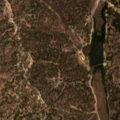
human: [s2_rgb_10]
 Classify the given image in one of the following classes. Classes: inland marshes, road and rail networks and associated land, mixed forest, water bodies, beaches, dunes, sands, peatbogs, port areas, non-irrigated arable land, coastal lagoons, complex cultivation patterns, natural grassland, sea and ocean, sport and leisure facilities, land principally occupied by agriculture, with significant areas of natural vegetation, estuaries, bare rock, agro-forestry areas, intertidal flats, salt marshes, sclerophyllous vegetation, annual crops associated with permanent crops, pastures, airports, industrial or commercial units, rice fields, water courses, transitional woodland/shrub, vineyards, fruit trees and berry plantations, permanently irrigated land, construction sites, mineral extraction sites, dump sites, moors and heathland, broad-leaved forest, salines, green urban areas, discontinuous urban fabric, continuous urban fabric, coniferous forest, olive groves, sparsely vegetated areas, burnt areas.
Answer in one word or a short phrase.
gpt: non-irrigated arable land, broad-leaved forest, mixed forest